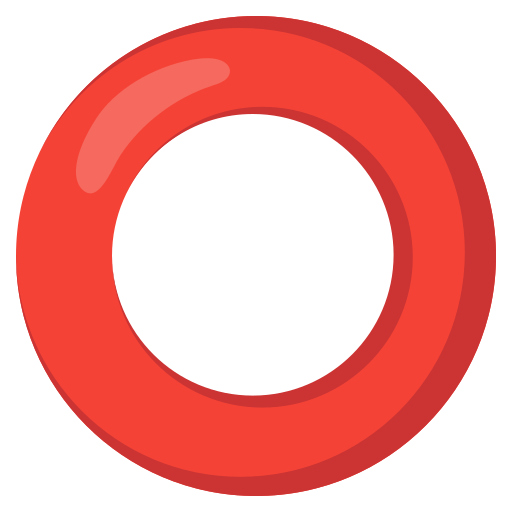
Emoji: ⭕